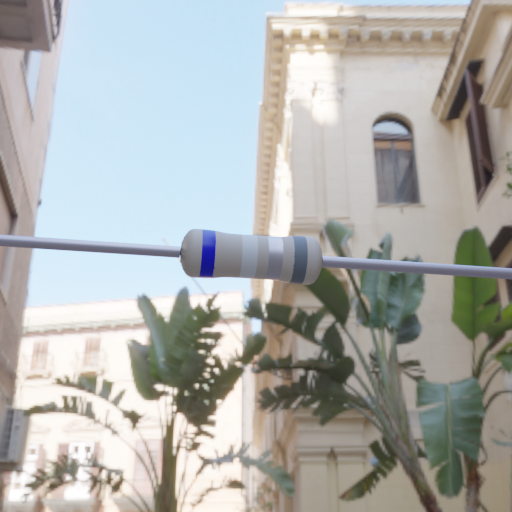
Resistor colour bands (in order): blue, white, silver, gray